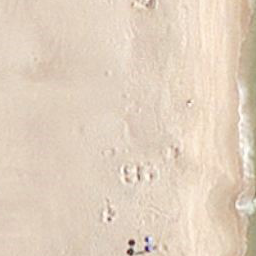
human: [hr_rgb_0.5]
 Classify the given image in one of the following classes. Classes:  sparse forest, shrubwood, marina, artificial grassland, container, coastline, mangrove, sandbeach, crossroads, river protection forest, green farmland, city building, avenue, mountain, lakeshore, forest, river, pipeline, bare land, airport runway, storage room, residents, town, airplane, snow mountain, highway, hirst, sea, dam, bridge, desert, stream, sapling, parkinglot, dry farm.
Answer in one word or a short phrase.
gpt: sandbeach